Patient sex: M
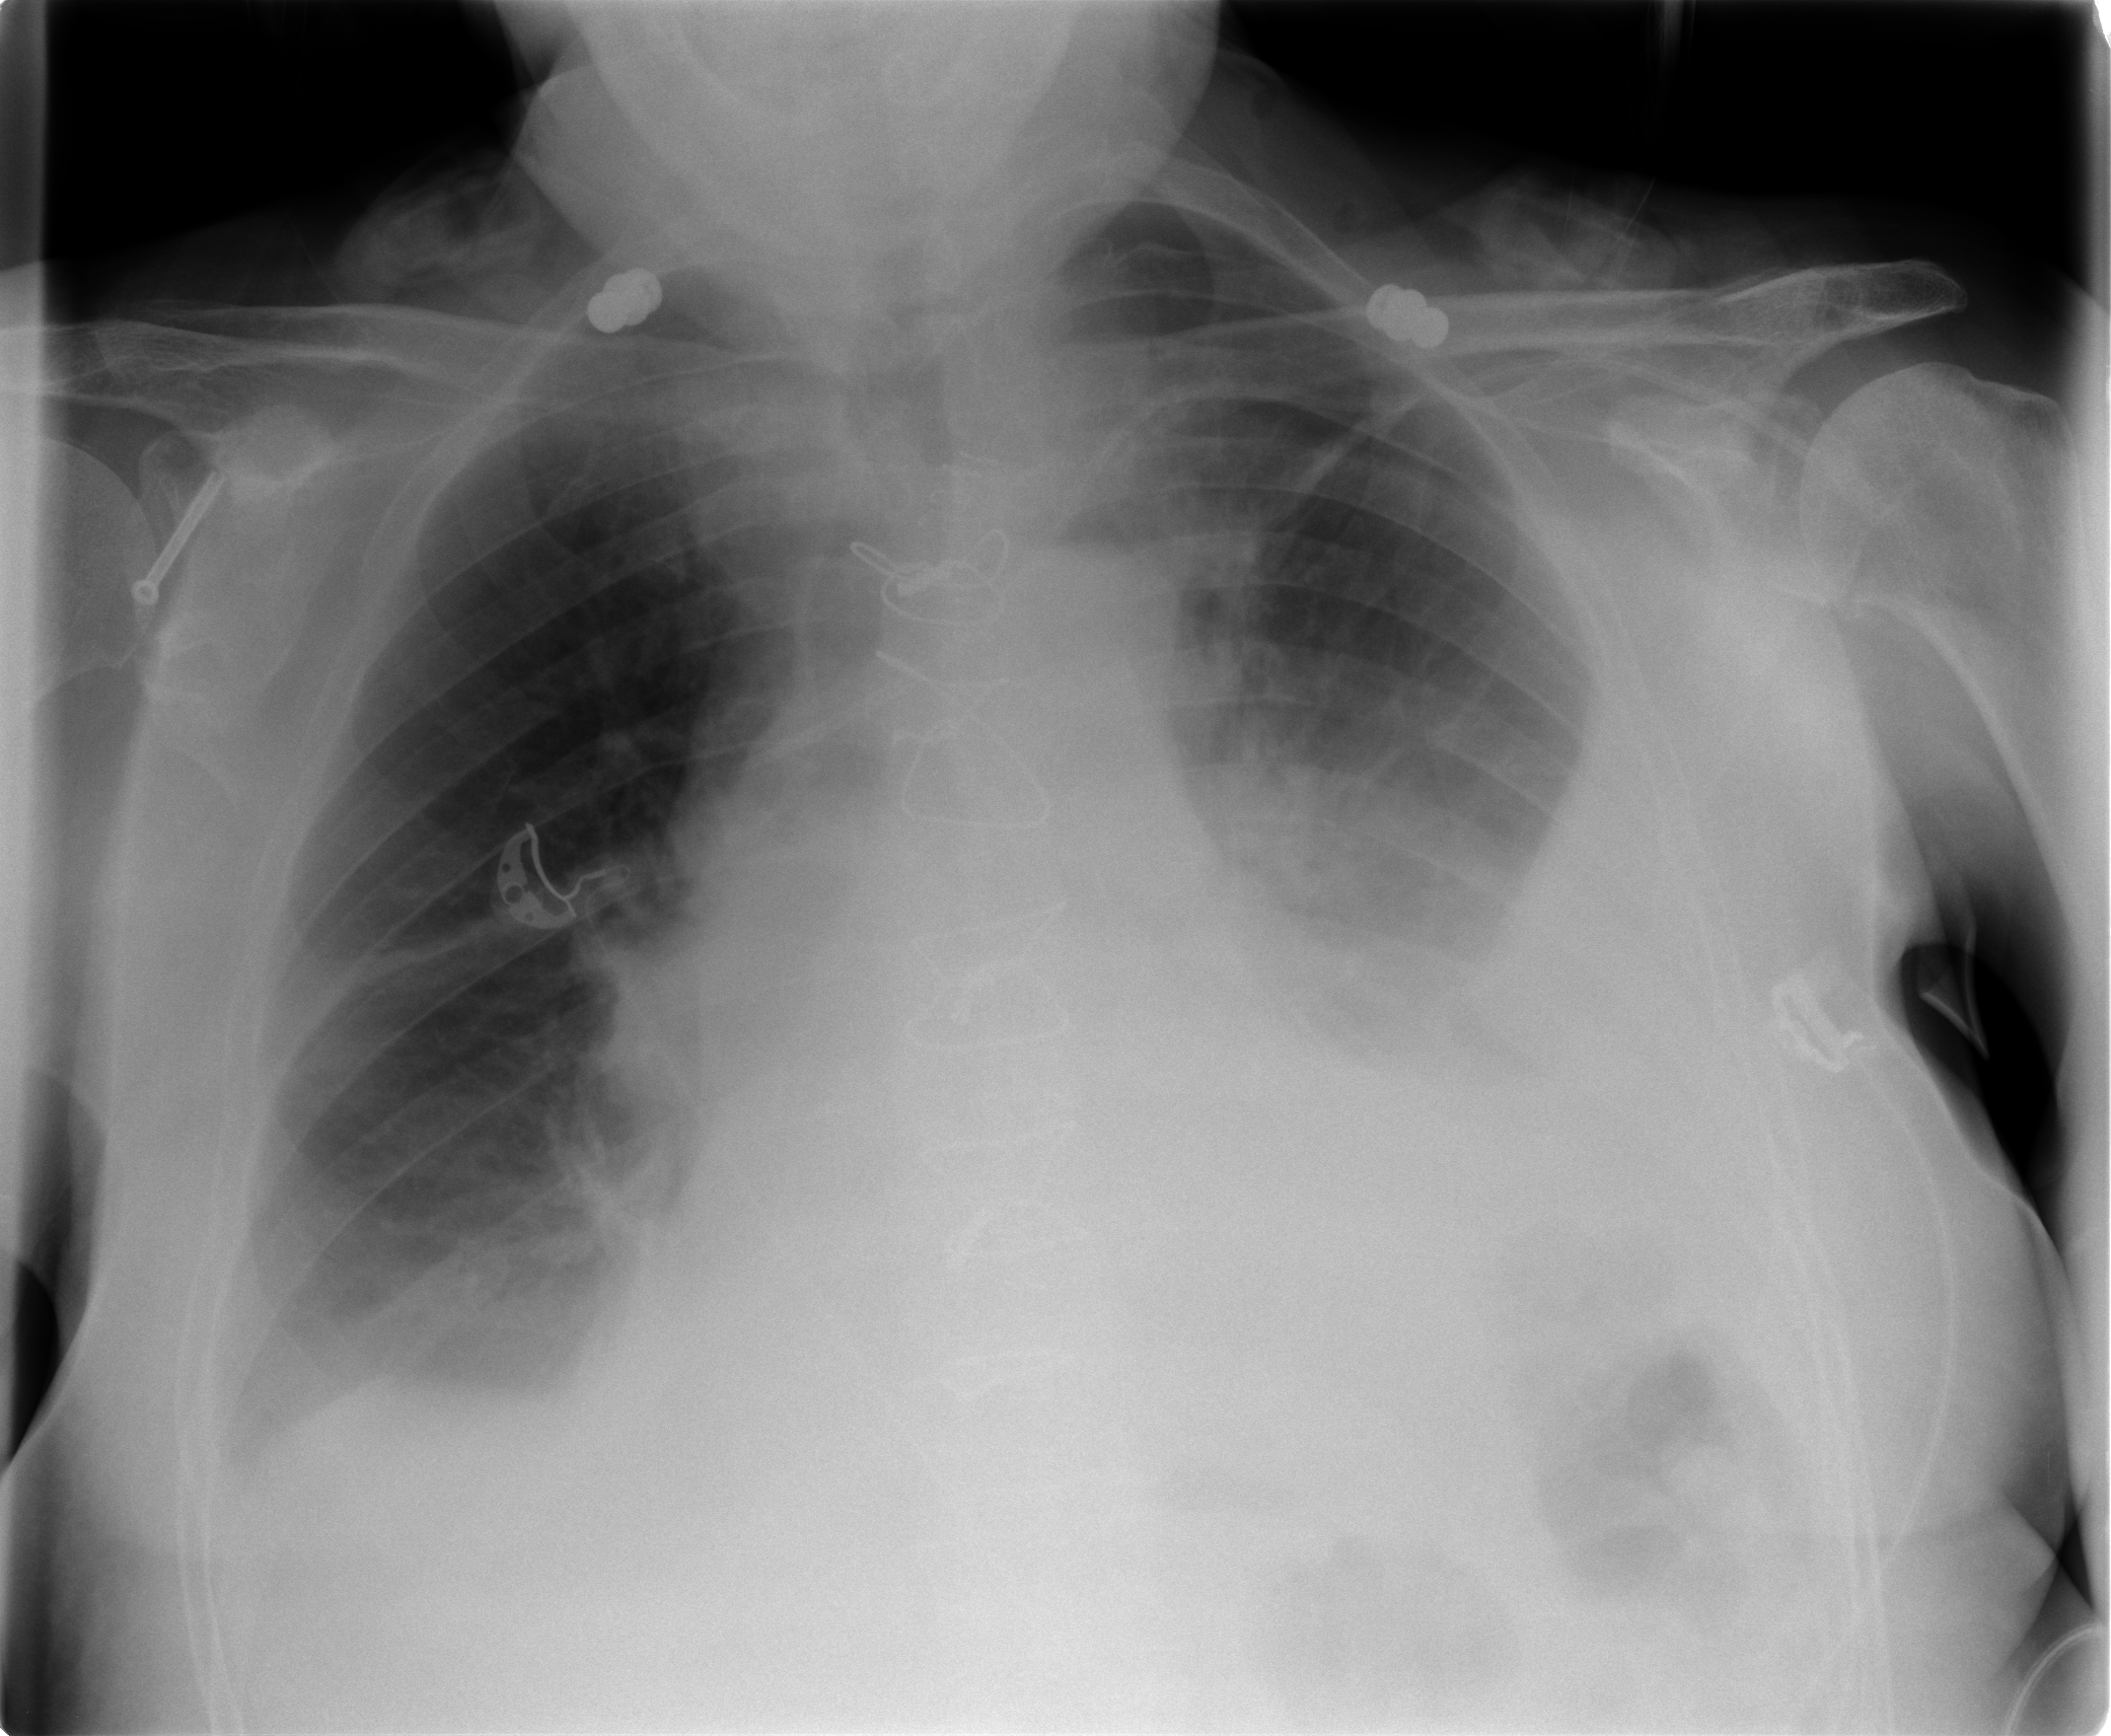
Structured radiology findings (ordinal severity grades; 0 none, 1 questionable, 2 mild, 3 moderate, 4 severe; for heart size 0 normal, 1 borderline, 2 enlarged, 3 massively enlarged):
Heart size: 3
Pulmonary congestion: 1
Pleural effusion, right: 2
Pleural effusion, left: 3
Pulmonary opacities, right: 0
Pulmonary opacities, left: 1
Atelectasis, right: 2
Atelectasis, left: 3